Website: walmart
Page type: address-validator
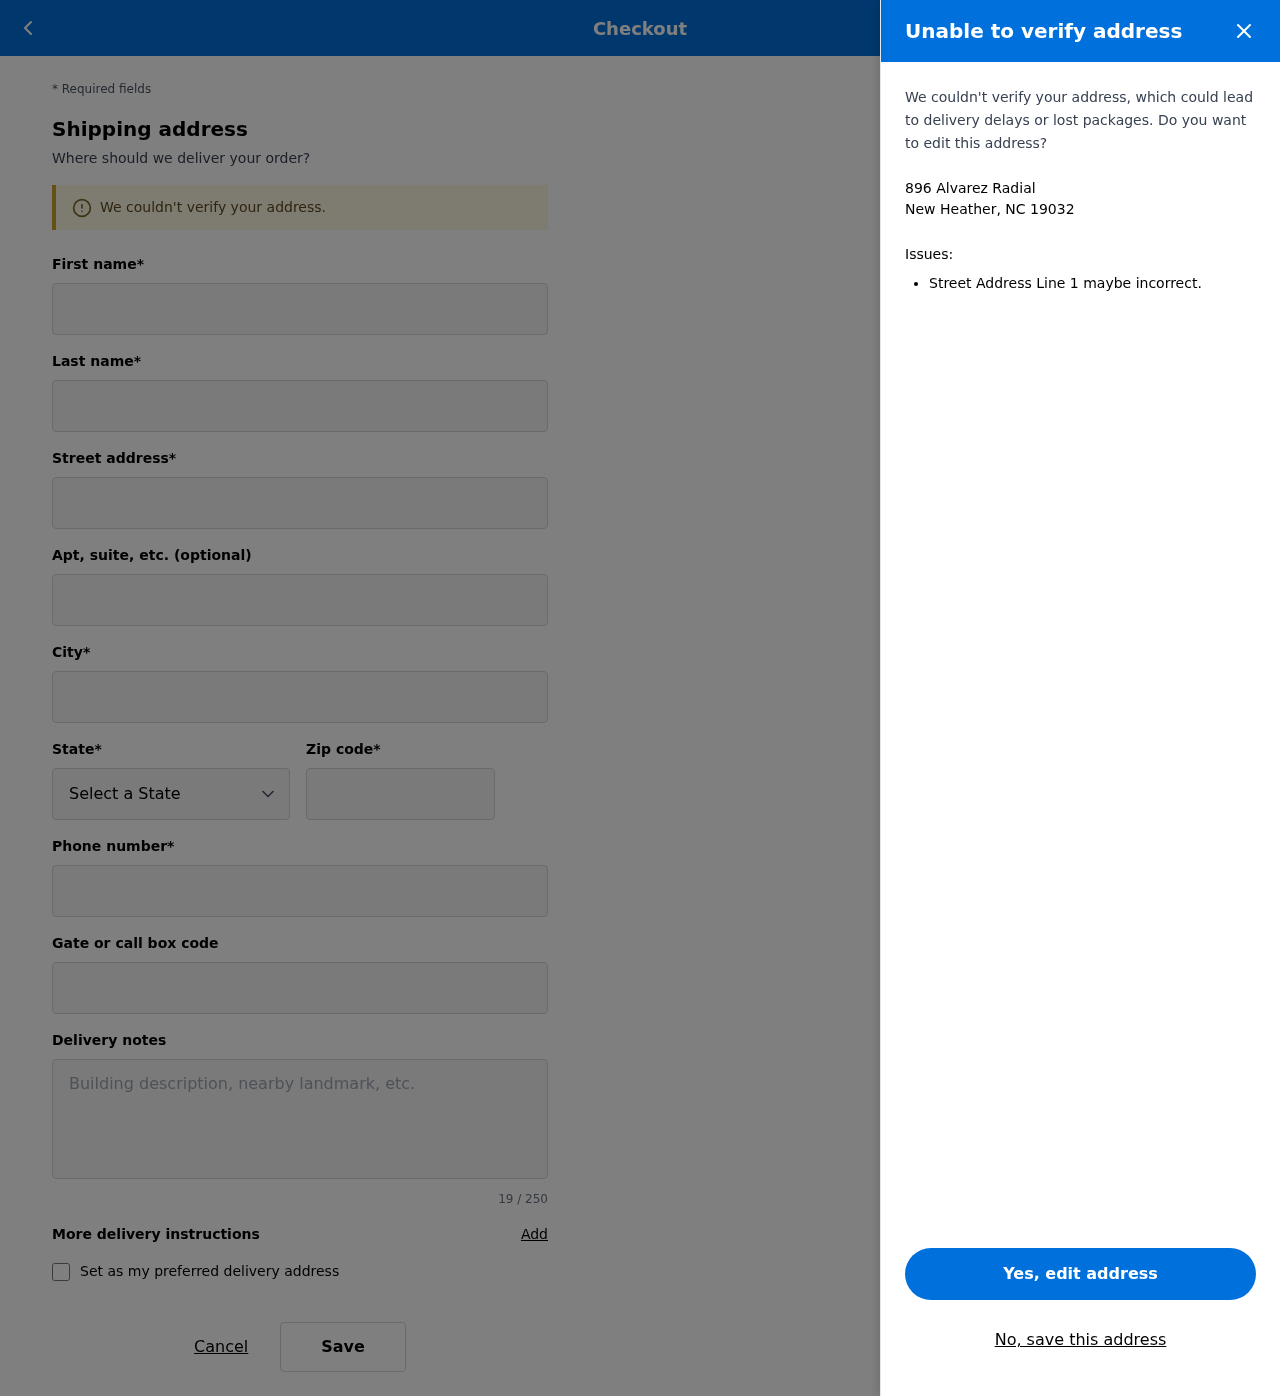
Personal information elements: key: PII_CITY_STATE_ZIP
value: New Heather, NC 19032
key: PII_DELIVERY_INSTRUCTIONS
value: Leave at front door
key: PII_STATE_ABBR
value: NC
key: PII_STREET
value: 896 Alvarez Radial
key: PII_FIRSTNAME
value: Victor
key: PII_LASTNAME
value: Liu
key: PII_CITY
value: New Heather
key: PII_POSTCODE
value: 19032
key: PII_PHONE
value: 2307059311
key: PII_SECURITY_CODE
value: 5023